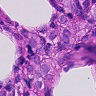
Metastatic tissue present: yes